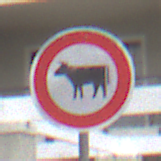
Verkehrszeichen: VerbotViehtrieb
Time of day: Midday
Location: Outdoor (Urban)
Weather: Overcast
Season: NotSpecified
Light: Natural